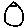
Label: moon